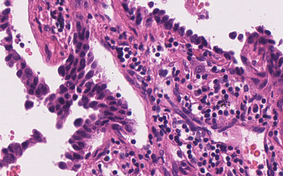
Tumor epithelial tissue: yes
Tumor-associated stroma tissue: yes
Normal tissue: no